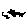
Label: cat